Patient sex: M
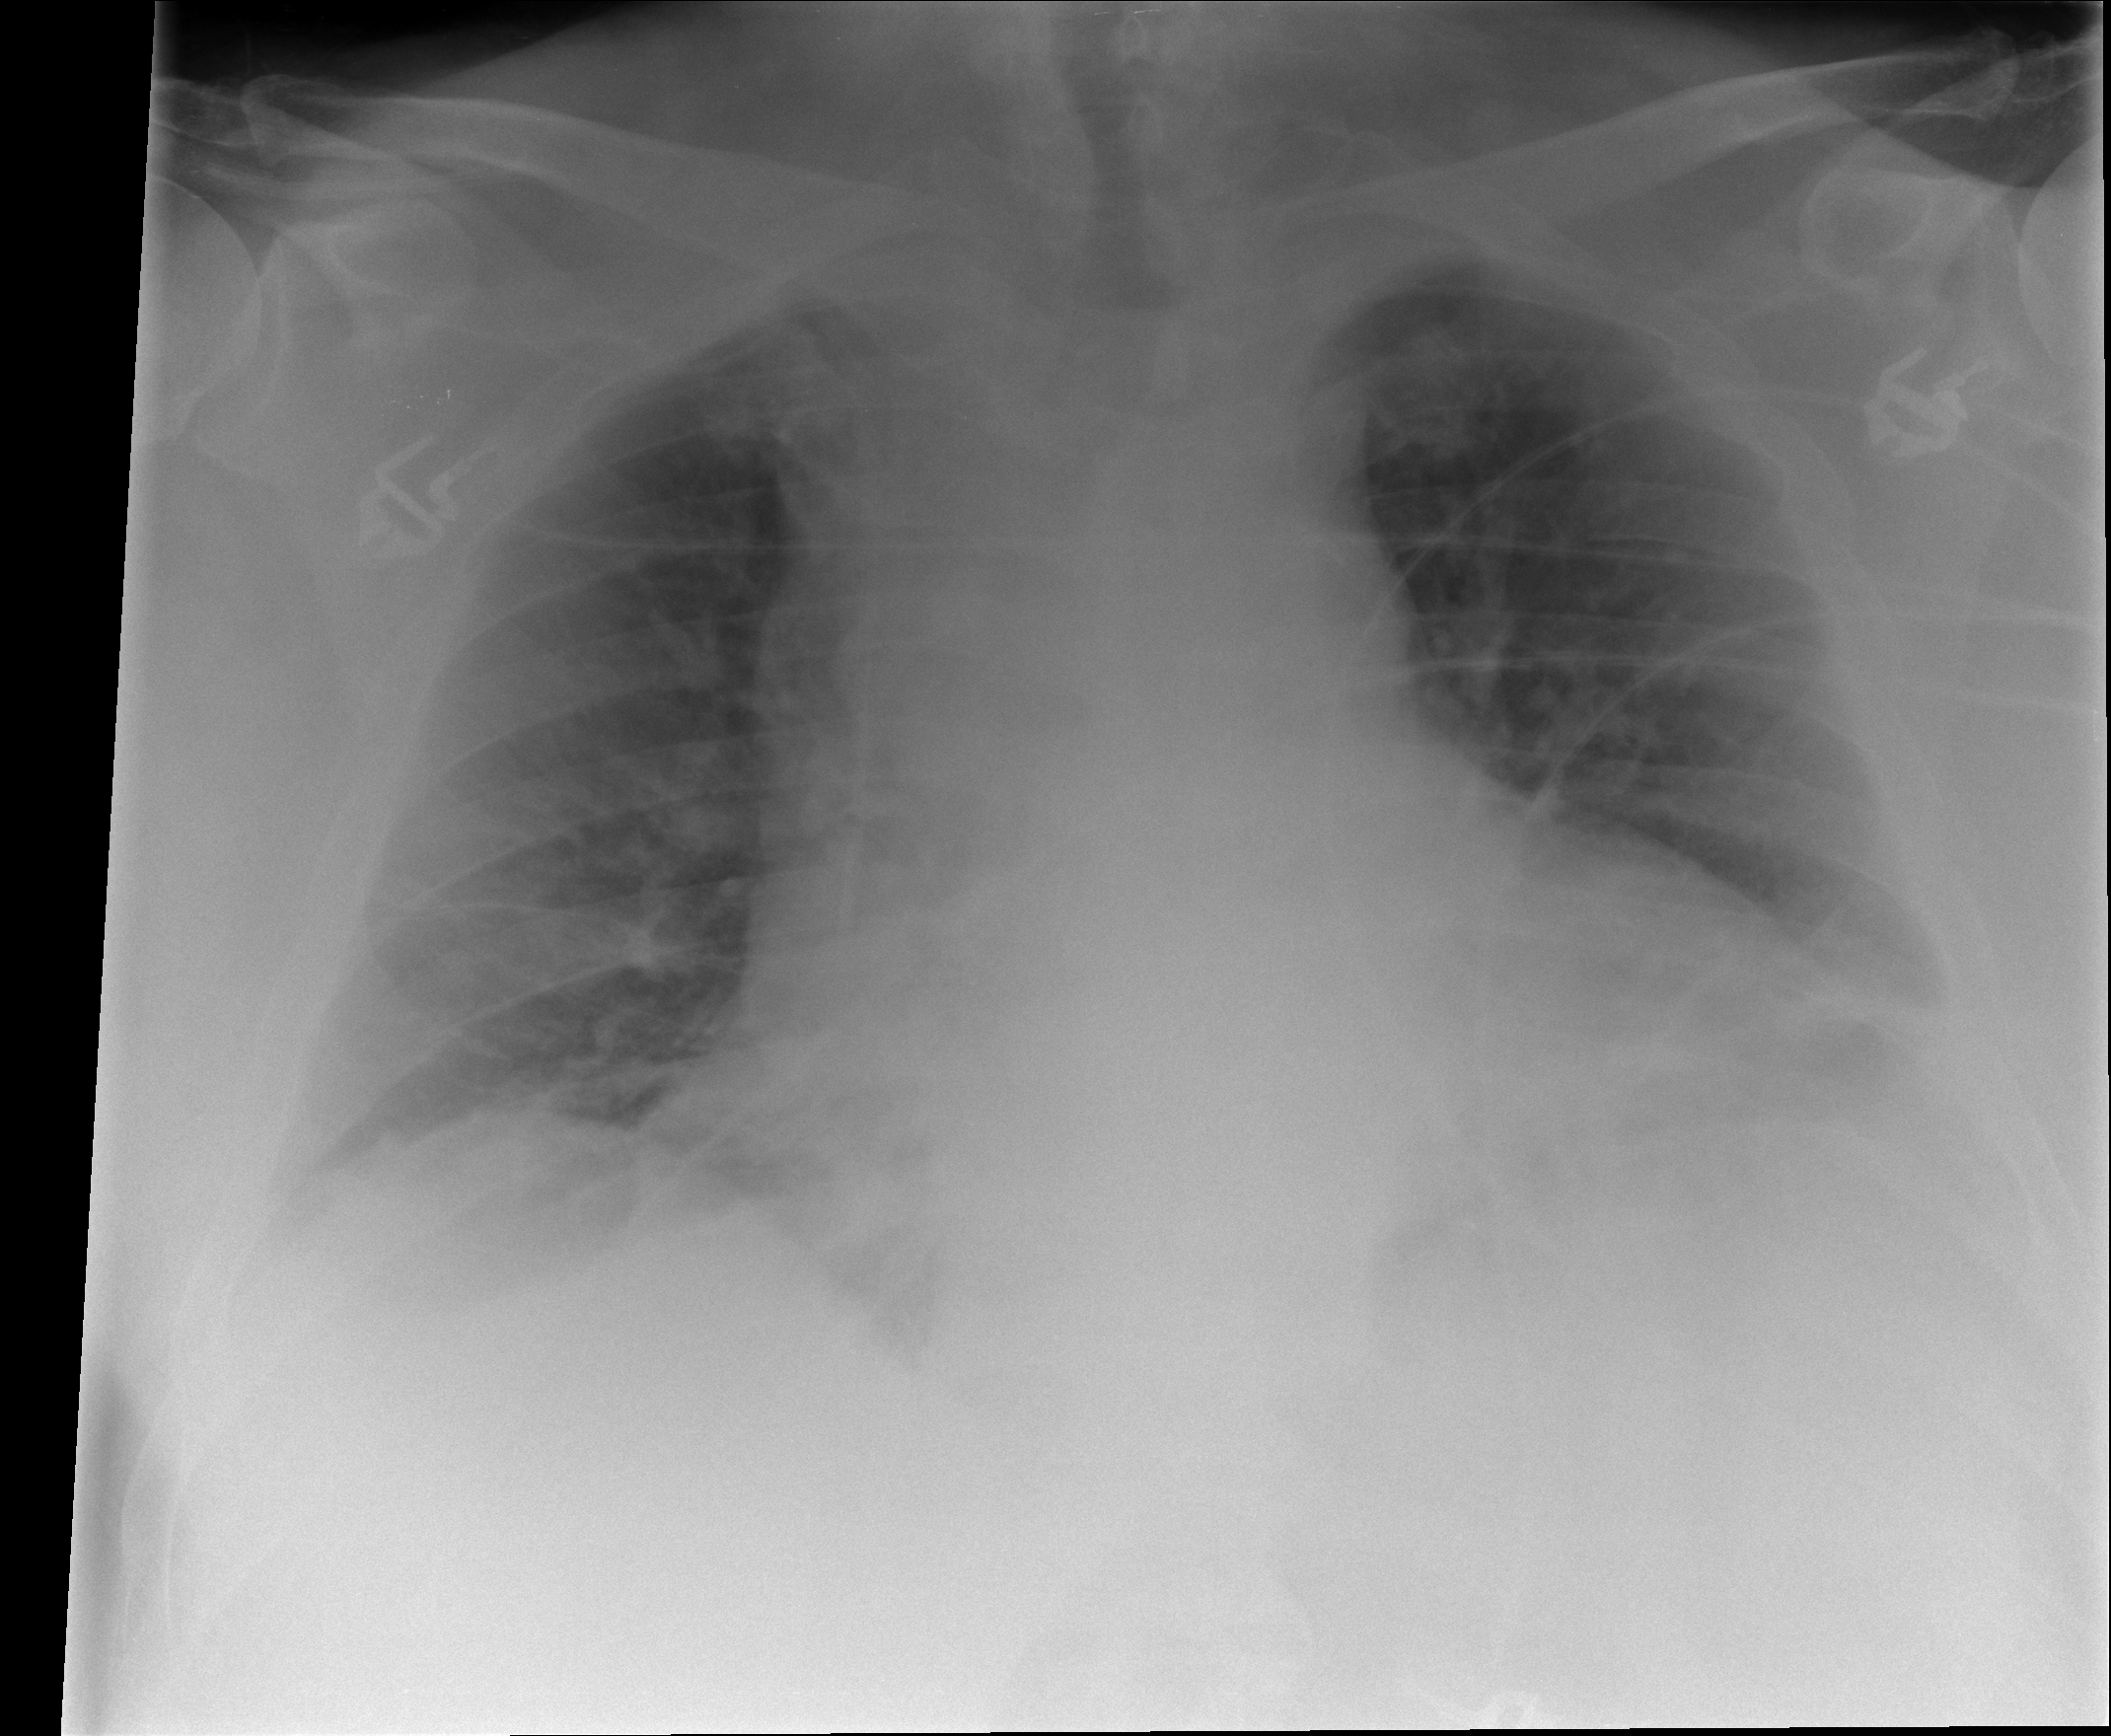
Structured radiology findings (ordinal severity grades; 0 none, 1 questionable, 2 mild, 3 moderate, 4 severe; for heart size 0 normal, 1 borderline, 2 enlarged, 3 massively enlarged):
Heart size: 1
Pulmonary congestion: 2
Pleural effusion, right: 0
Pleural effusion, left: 2
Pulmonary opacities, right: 2
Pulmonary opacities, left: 0
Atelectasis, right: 2
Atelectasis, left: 2